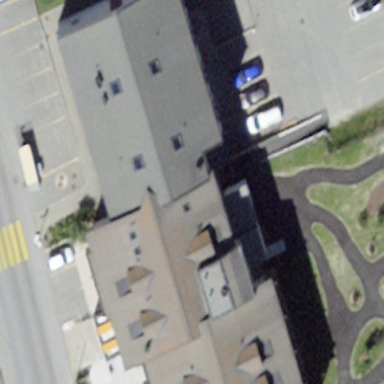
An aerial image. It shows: Gabled building.